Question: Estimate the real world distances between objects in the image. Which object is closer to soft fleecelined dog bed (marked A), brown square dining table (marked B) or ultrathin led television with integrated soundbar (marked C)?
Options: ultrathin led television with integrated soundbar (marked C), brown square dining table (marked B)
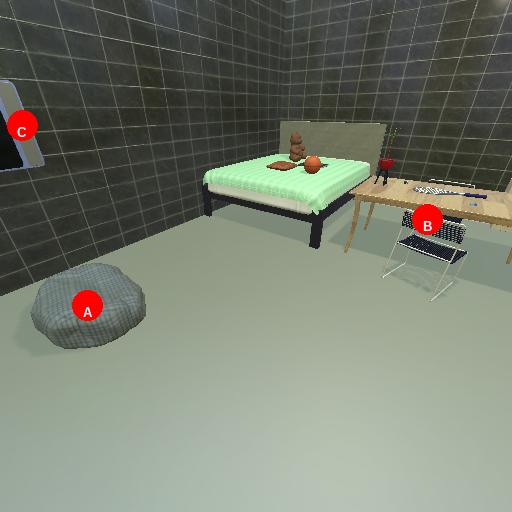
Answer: ultrathin led television with integrated soundbar (marked C)